Fundus camera: zeiss
Shooting center: fovea
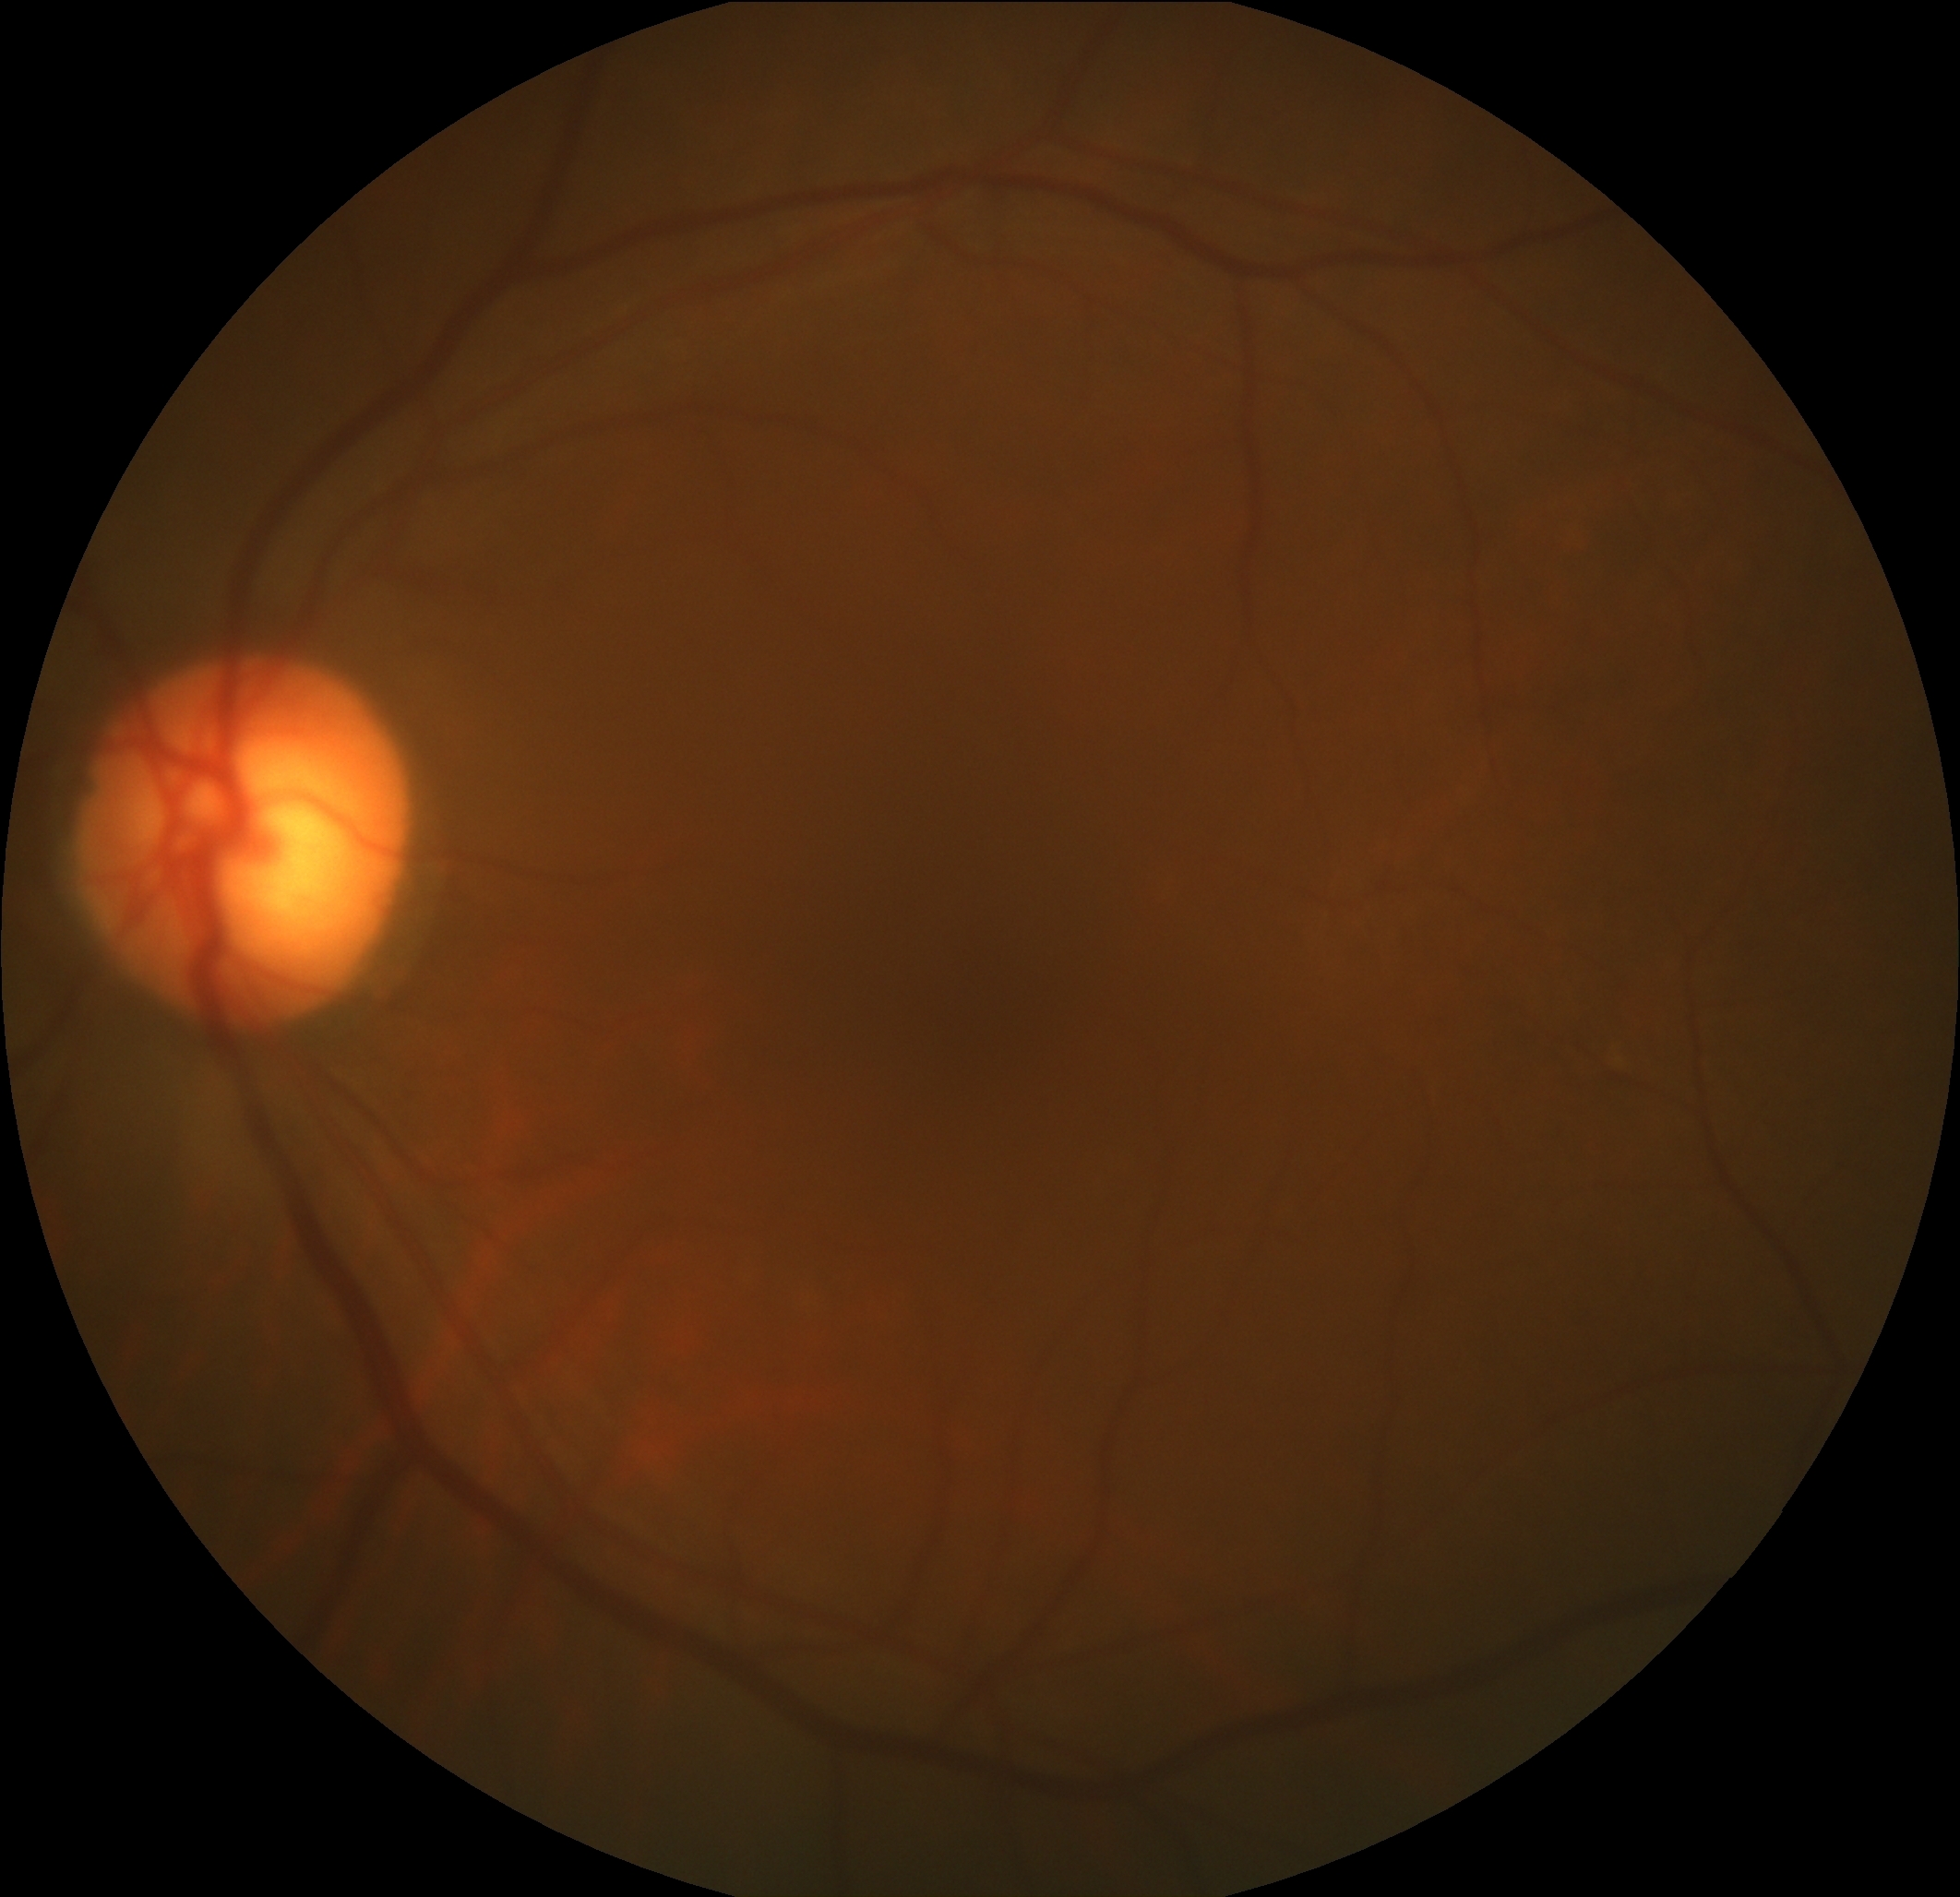
Pathologic myopia: no
Patchy retinal atrophy: present
Retinal detachment: absent